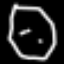
Label: octagon